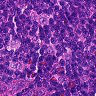
Metastatic tissue present: no